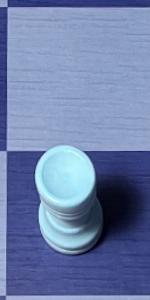
Label: Rook_White